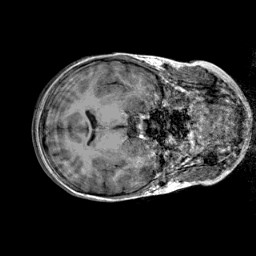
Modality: T1w
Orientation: axial
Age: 8
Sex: male
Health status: ill